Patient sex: M
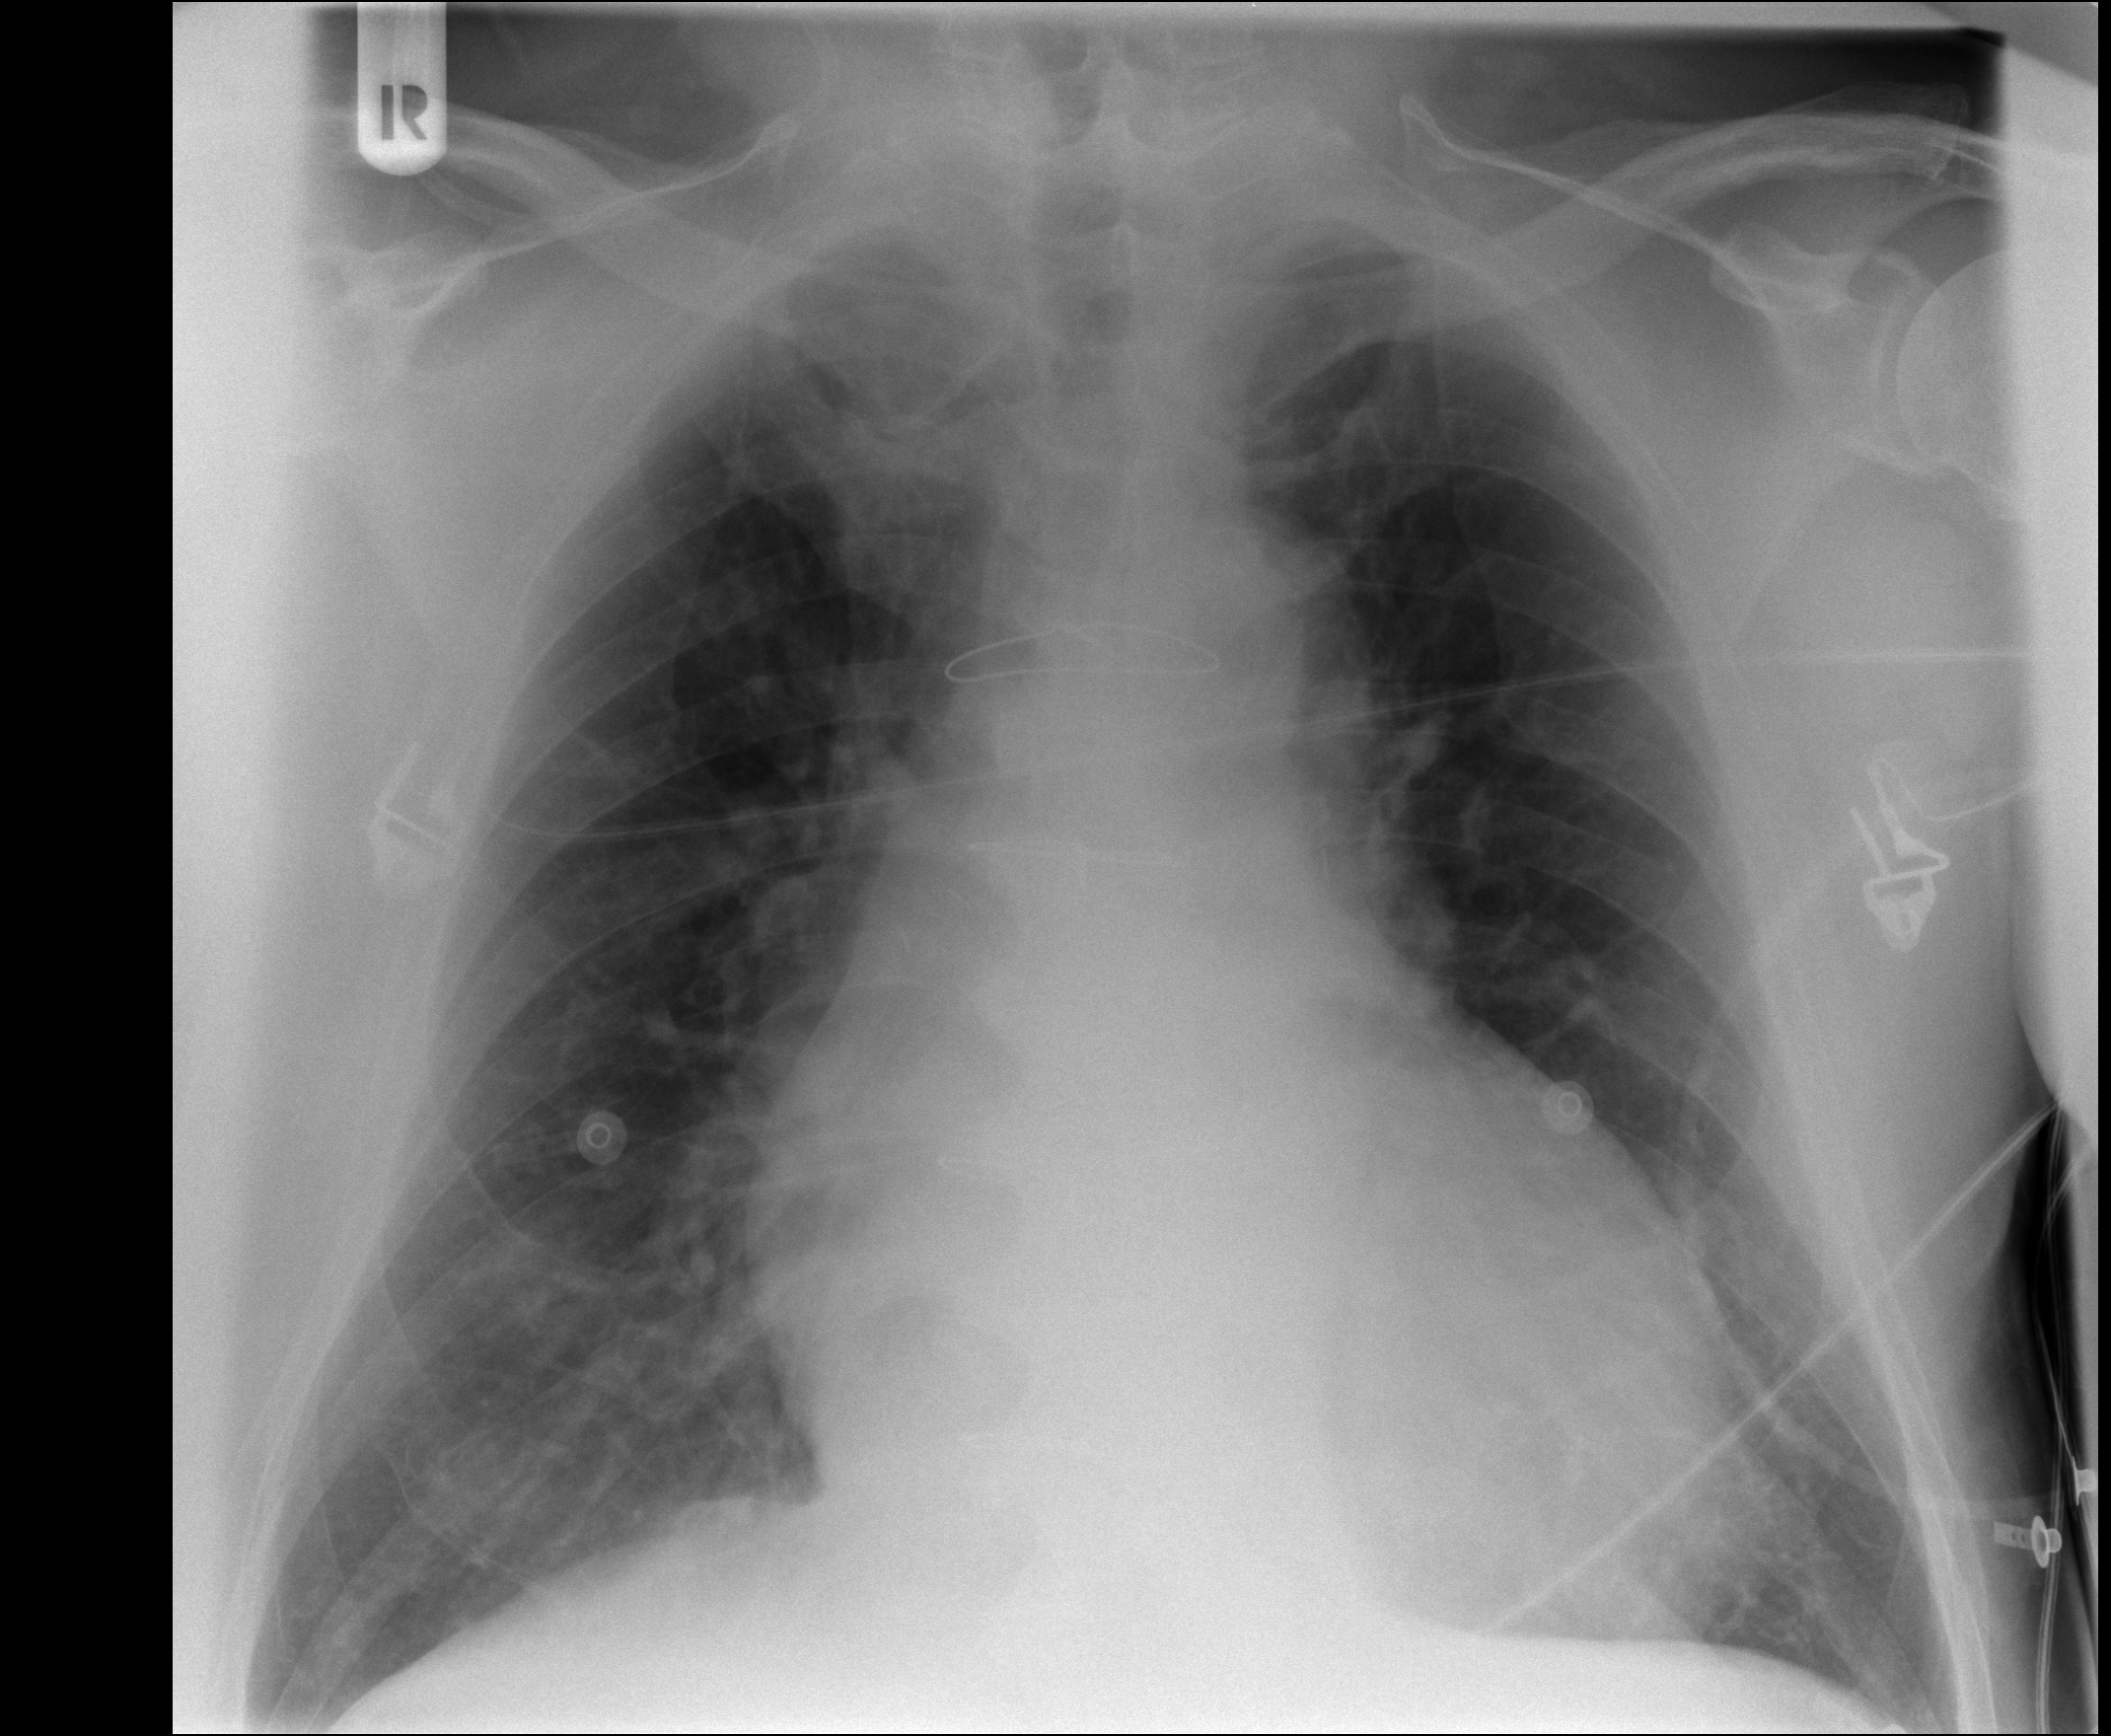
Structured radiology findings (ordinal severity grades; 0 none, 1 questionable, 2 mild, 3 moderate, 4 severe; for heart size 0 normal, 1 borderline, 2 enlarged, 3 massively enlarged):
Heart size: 2
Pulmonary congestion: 2
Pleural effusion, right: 0
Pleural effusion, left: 0
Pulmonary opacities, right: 0
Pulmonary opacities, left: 0
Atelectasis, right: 2
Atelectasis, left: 2